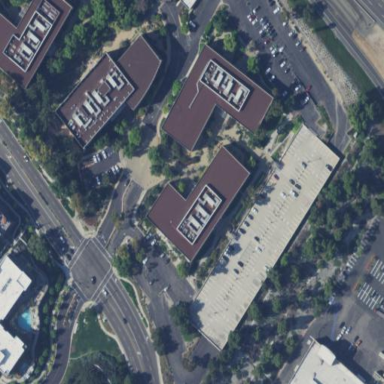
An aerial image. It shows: Office building.